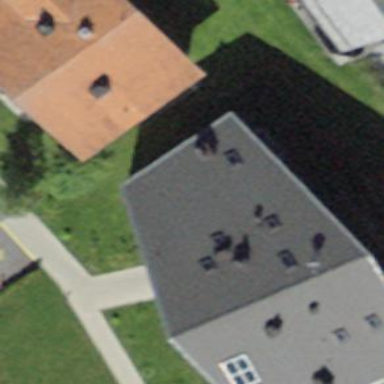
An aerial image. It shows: Gabled roof apartments building with dark gray gabled roof. The building is light goldenrod yellow in color.